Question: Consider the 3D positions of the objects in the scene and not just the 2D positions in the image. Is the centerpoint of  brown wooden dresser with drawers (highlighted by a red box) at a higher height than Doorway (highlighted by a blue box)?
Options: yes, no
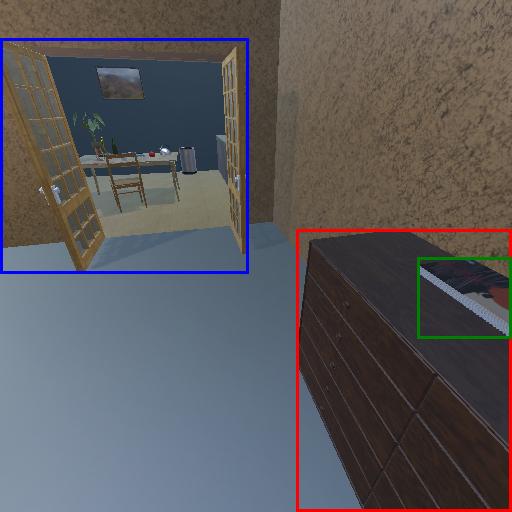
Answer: yes